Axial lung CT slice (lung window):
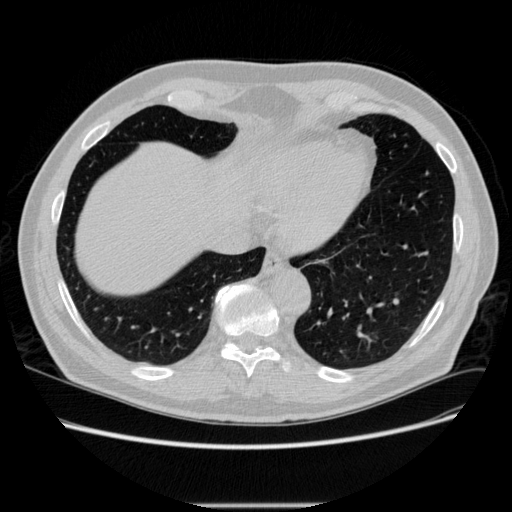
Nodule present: no